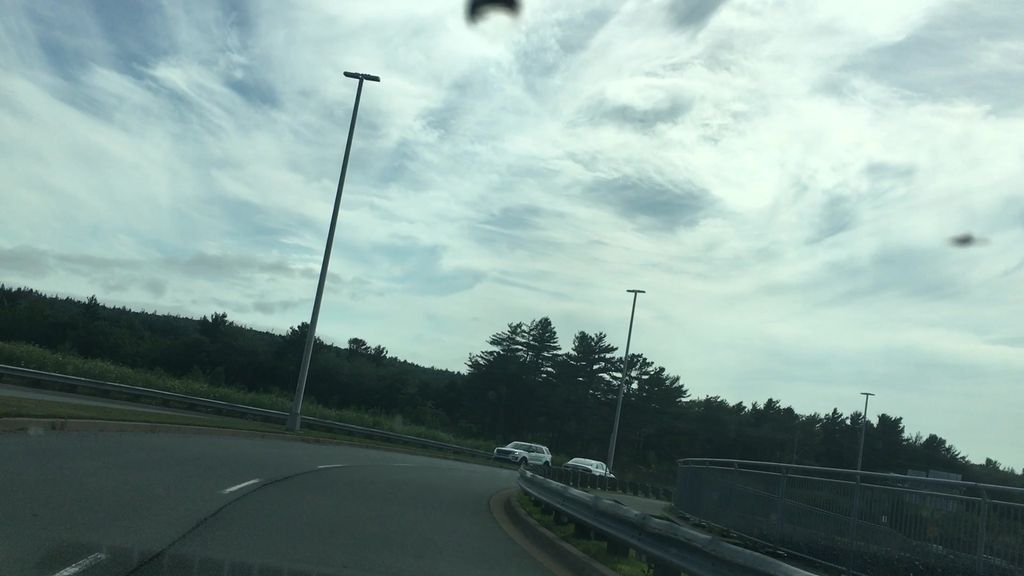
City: halifax